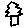
Label: tree